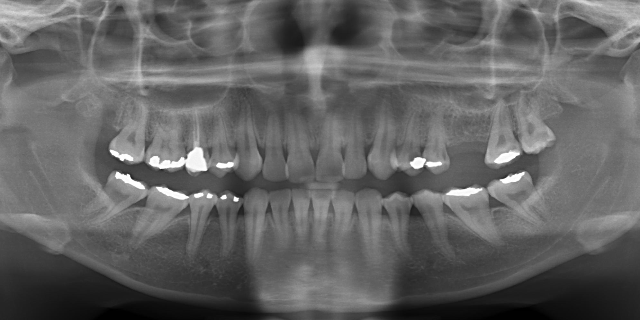
adult